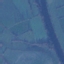
Land use / land cover: River